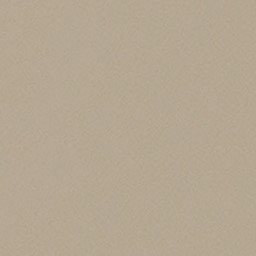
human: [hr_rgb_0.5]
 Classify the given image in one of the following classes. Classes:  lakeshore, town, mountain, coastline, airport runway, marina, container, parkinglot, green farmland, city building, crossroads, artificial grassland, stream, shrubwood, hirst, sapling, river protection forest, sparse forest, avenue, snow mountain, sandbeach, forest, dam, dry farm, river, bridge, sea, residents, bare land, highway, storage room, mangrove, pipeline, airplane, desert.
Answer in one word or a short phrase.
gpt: desert